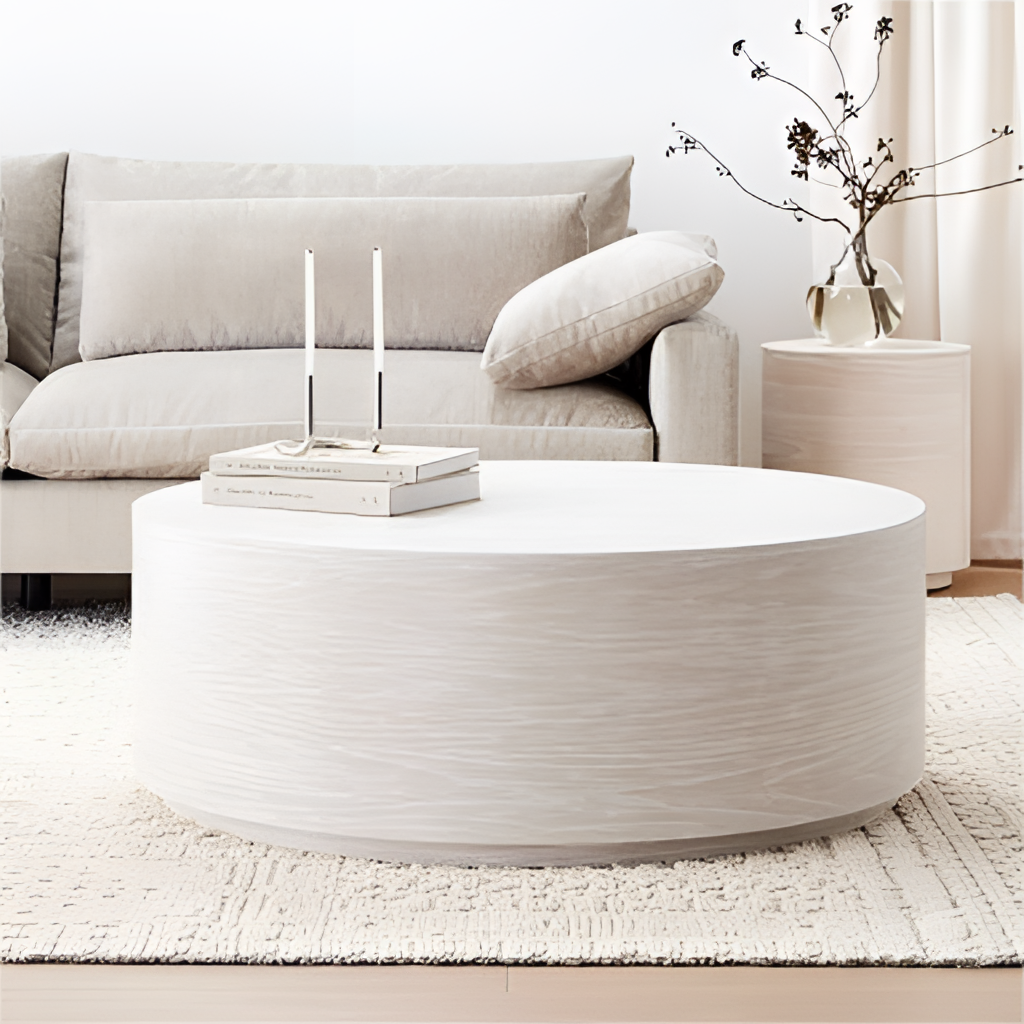
beige fabric sofa, living room, contemporary, paint wallpaper, with solid pattern, beige fabric flooring, with textured pattern